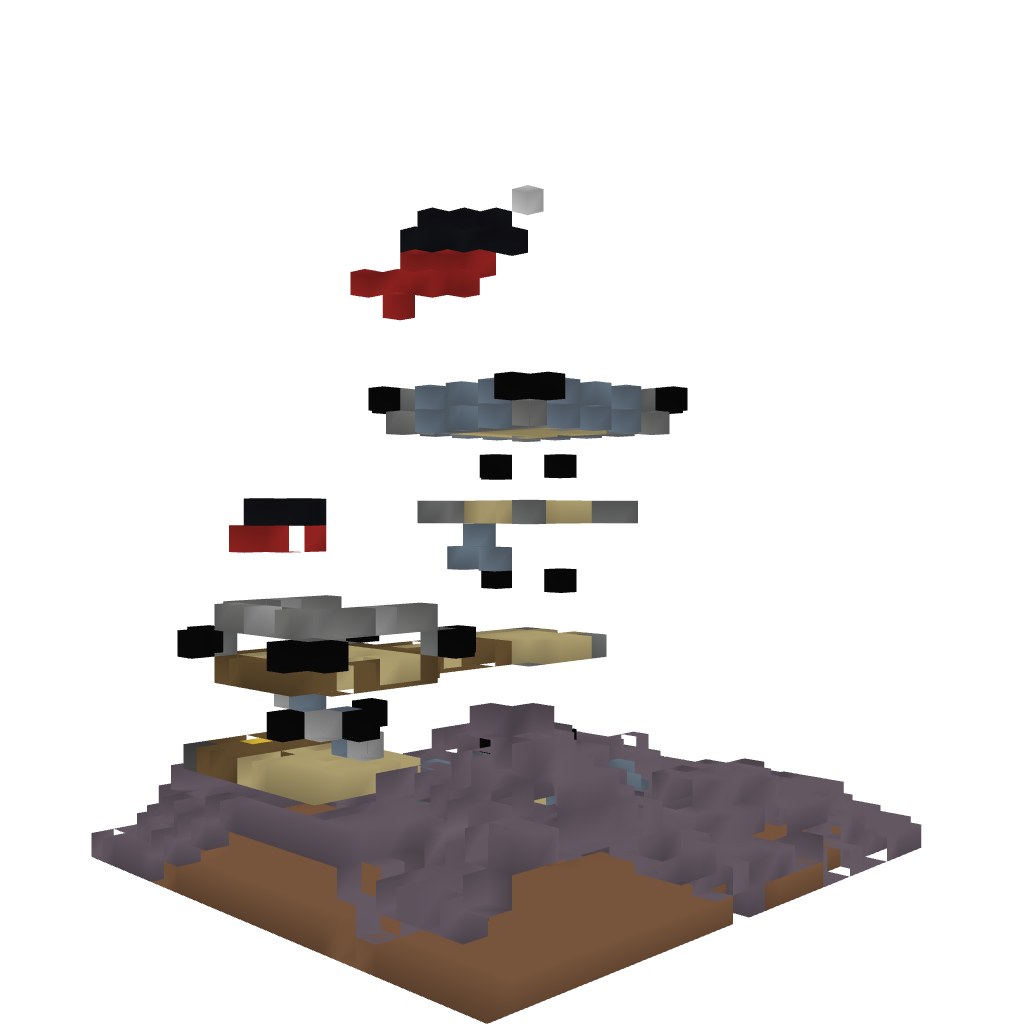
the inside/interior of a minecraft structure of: Castle